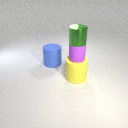
large blue rubber cylinder to the left of large yellow rubber cylinder